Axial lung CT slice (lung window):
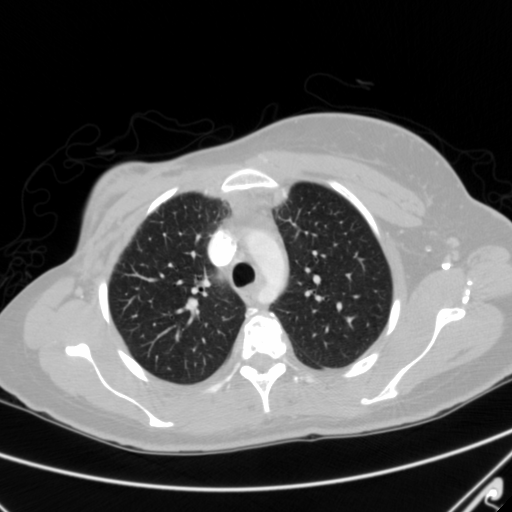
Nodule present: no